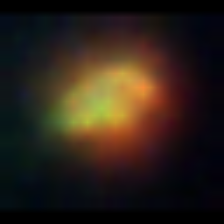
Taxon: NanoPlankton
Group: Other